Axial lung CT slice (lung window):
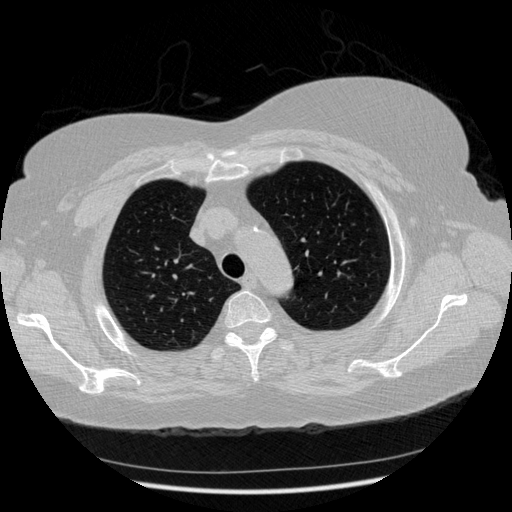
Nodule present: no